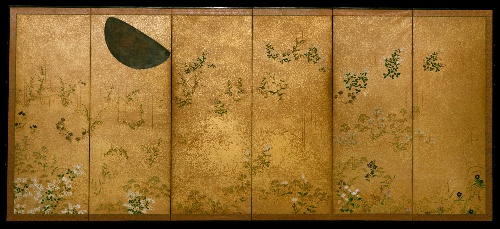
Title: 俵屋宗達工房　月に秋草図屏風|Moon and Autumn Grasses
Artist: Tawaraya Sōtatsu
Artist bio: Japanese, ca. 1570–ca. 1640
Date: mid- to late 17th century
Object type: Screens
Classification: Paintings
Medium: Pair of six-panel folding screens; ink, color, silver, and gold flecks on paper
Culture: Japan
Period: Edo period (1615–1868)
Dimensions: Overall (each screen): 59 7/16 in. x 11 ft. 10 3/8 in. (151 x 361.6 cm)
Department: Asian Art
Credit line: The Harry G. C. Packard Collection of Asian Art, Gift of Harry G. C. Packard, and Purchase, Fletcher, Rogers, Harris Brisbane Dick, and Louis V. Bell Funds, Joseph Pulitzer Bequest, and The Annenberg Fund Inc. Gift, 1975
Accession year: 1975
Repository: Metropolitan Museum of Art, New York, NY
Tags: Moon|Flowers|Plants